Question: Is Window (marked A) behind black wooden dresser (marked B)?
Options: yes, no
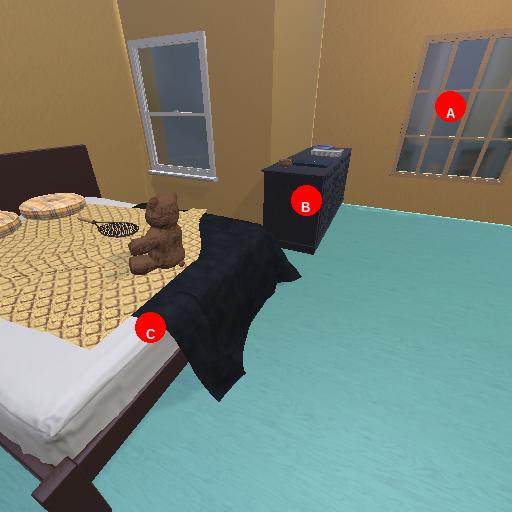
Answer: yes